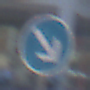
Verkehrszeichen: VorgeschriebeneVorbeifahrtRechts
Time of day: MorningAfternoon
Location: Outdoor (Urban)
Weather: Clear
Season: NotSpecified
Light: Natural